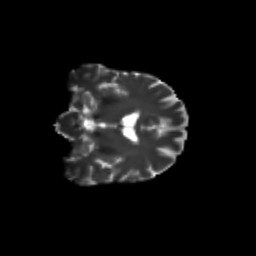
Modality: T2w
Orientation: coronal
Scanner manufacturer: siemens
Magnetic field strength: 3 T
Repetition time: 9.2 s
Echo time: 0.084 s